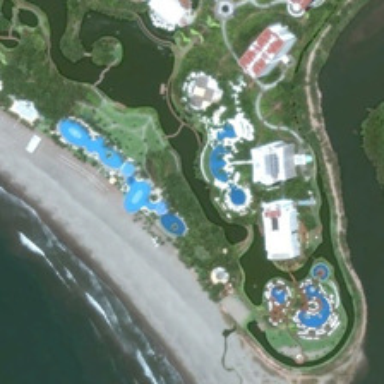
Two lakes moss green or dark green water surround the resort in it .